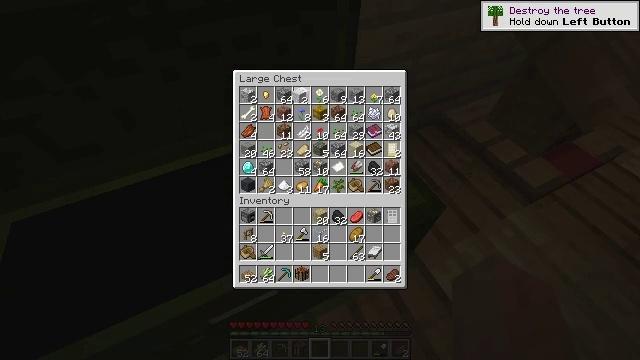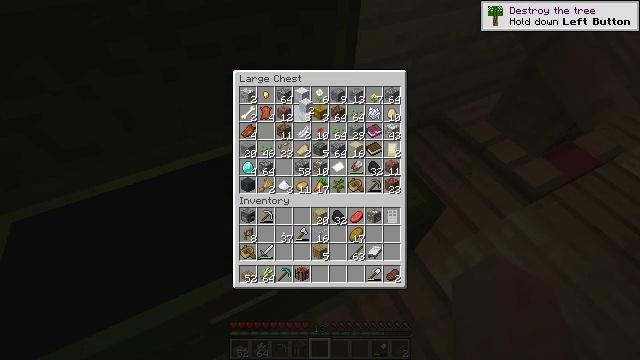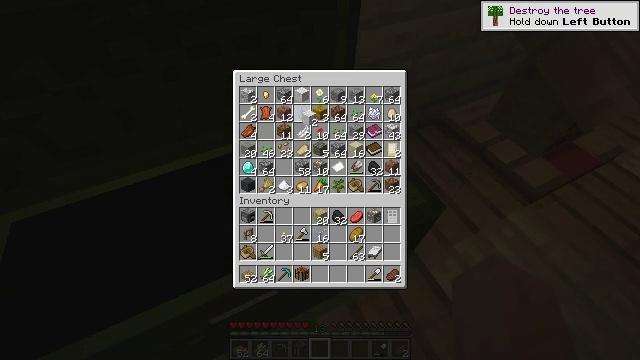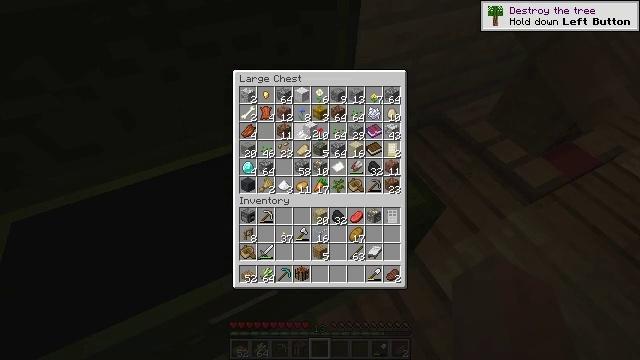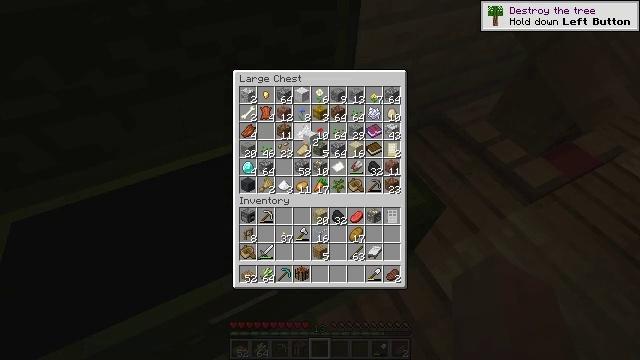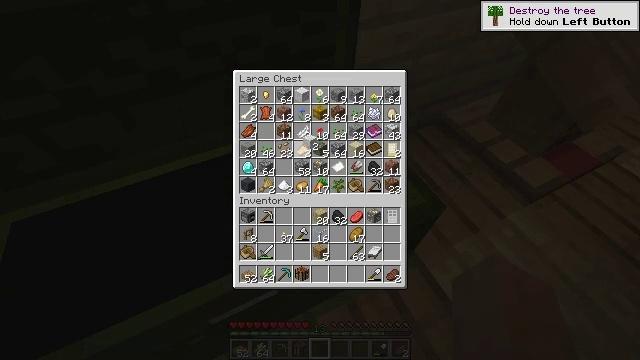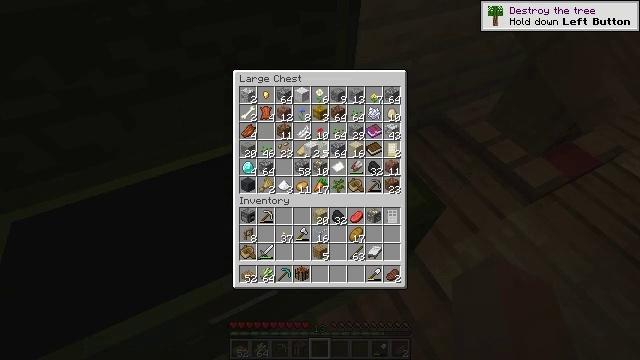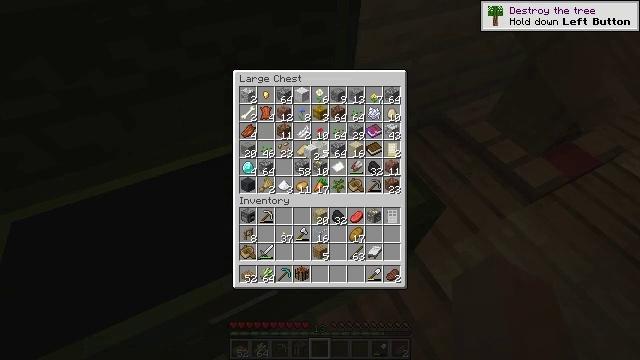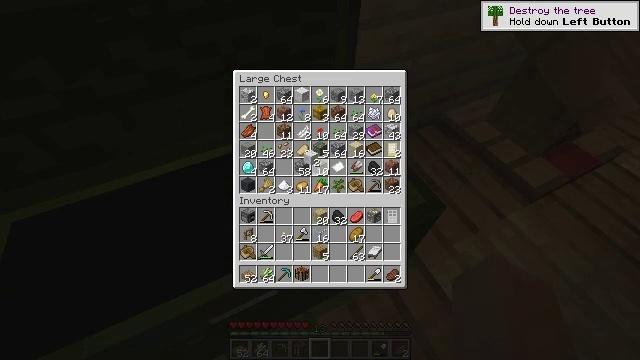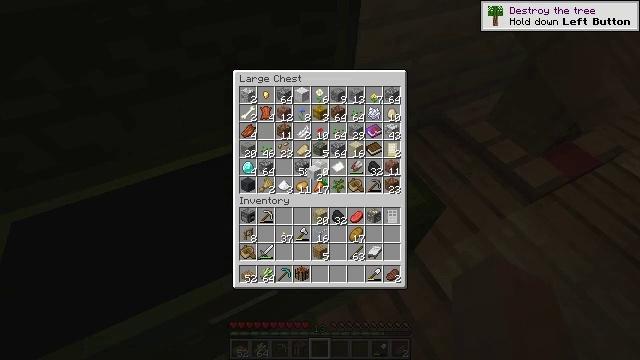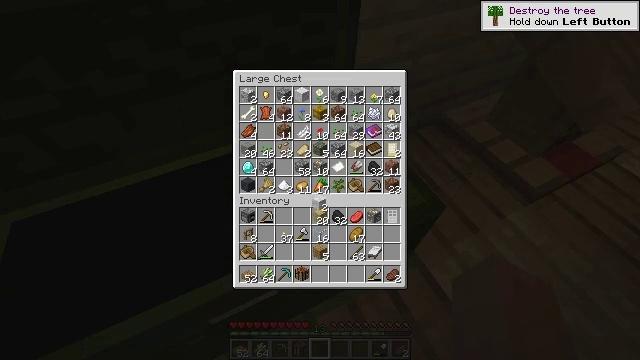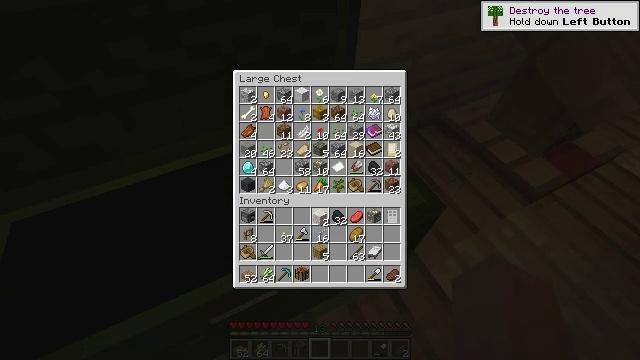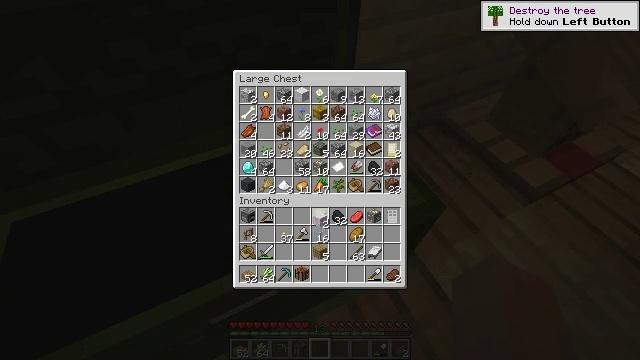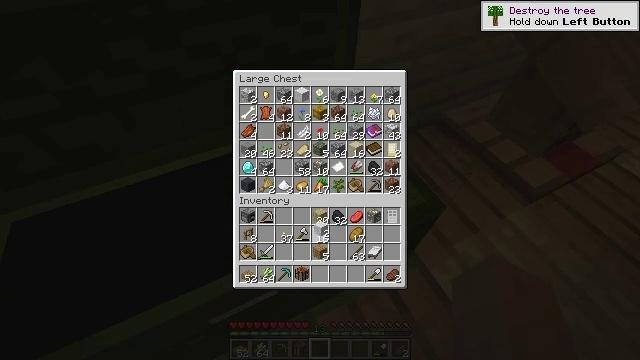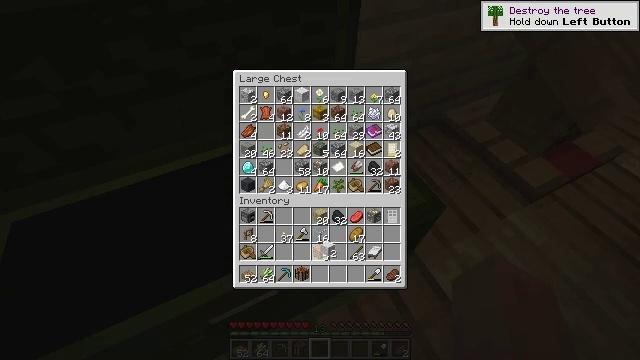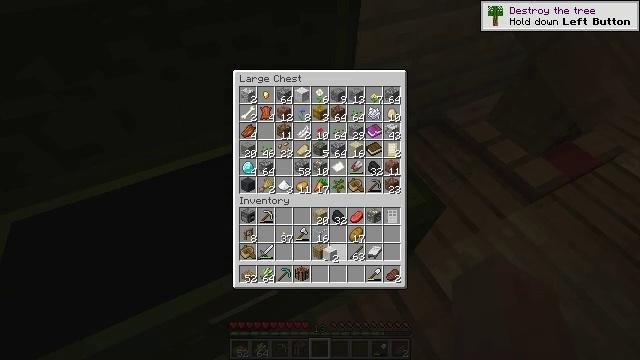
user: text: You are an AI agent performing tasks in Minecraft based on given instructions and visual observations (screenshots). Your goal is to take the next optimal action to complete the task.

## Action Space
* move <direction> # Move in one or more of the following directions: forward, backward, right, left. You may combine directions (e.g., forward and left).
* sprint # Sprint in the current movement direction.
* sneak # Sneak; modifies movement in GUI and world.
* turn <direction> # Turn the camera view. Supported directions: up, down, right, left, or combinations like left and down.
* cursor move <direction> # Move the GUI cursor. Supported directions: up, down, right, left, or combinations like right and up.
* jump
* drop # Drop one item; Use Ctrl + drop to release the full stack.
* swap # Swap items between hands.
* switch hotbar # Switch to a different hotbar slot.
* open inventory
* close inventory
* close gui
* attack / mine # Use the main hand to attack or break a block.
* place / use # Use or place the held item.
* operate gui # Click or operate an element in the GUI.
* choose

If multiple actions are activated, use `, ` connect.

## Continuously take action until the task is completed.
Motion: motion action
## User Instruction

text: Use your crafting table to make a white carpet.
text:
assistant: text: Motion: cursor move right and down
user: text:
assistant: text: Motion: cursor move down
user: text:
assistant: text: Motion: cursor move down
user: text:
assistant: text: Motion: cursor move down
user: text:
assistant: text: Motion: no_op
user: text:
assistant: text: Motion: no_op
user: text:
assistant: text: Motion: no_op
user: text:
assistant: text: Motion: no_op
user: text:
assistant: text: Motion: cursor move down
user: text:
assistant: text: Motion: cursor move down
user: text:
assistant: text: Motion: cursor move down
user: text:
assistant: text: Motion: no_op
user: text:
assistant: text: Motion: cursor move down
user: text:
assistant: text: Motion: cursor move right and down
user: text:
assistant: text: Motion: no_op
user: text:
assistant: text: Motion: no_op
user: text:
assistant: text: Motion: no_op
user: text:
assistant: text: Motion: no_op
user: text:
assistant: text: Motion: no_op
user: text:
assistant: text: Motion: no_op
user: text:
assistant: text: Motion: no_op
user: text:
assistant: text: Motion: no_op
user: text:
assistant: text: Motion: no_op
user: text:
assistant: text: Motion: no_op
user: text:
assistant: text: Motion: no_op
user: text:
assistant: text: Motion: no_op
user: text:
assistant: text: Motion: no_op
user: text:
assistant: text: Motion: operate gui
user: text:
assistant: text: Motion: operate gui
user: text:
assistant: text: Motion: no_op